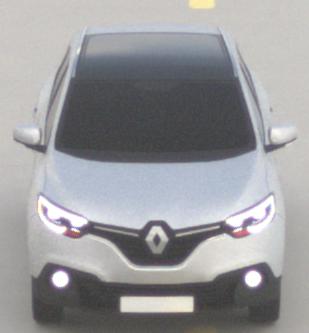
Make: Renault
Model: Kadjar ENERGY TCe 130
Detailed model: Kadjar
Model produced from: 2015/05
Model produced until: 2018/08
Doors: 5
Color: white
Road condition: dry road
Daytime: midday
Contrast: low contrast